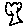
Label: tree